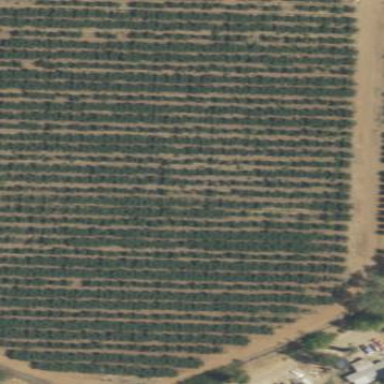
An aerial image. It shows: Orchard filled with plum trees.